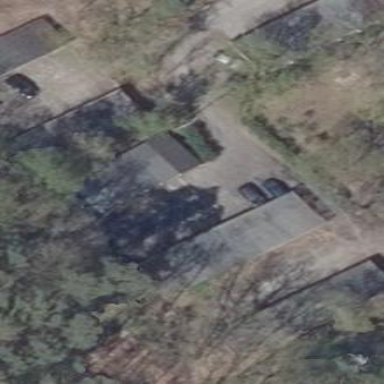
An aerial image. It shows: Flat roofed garages.